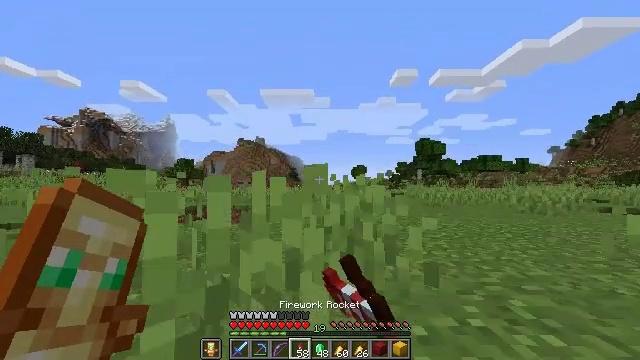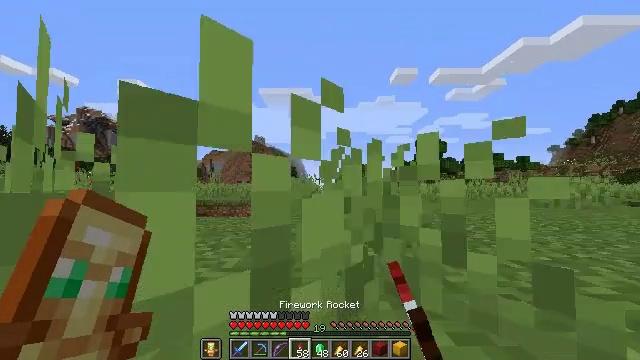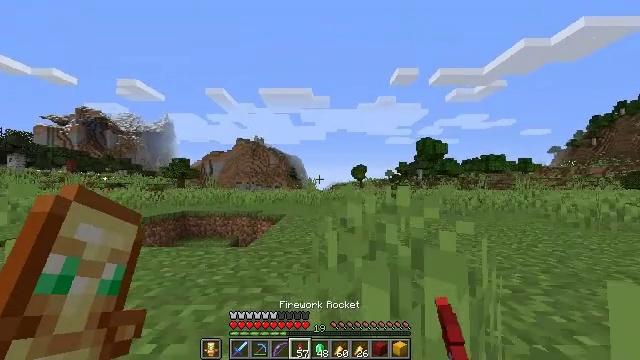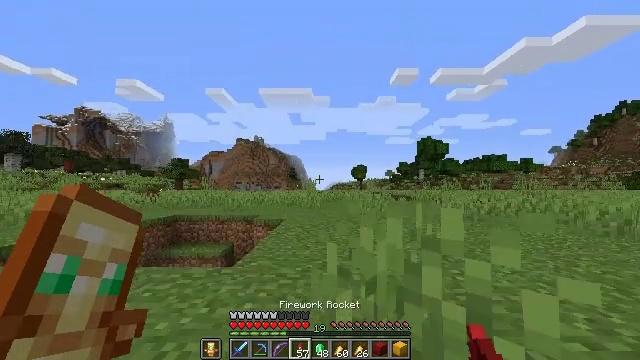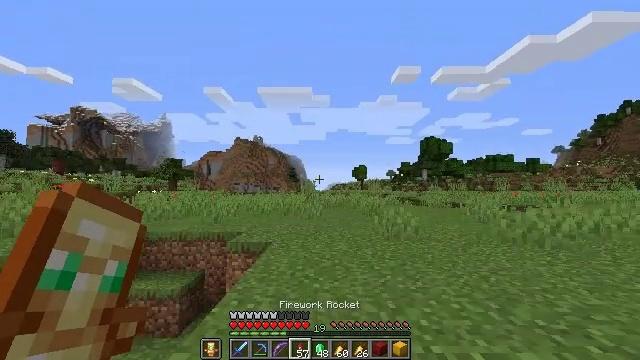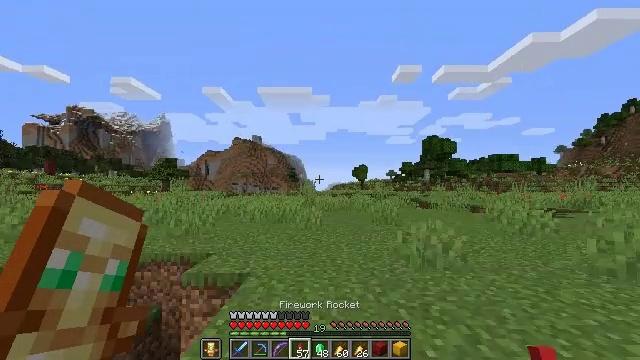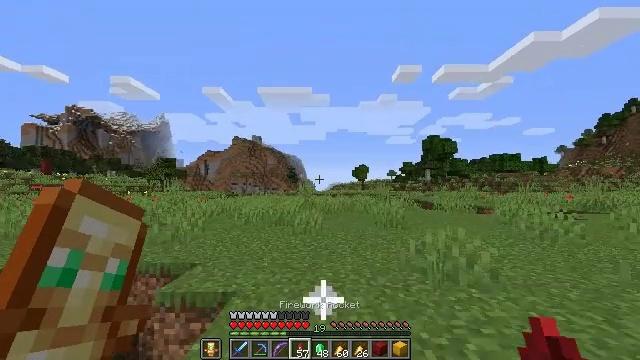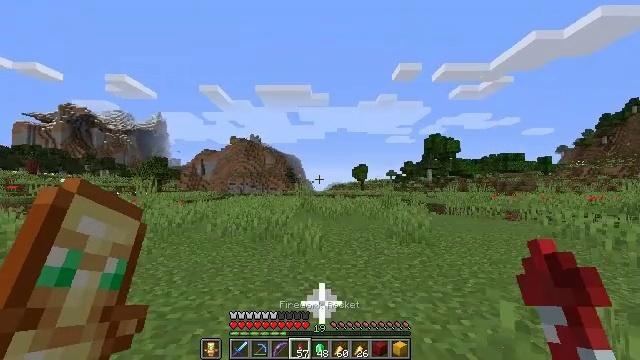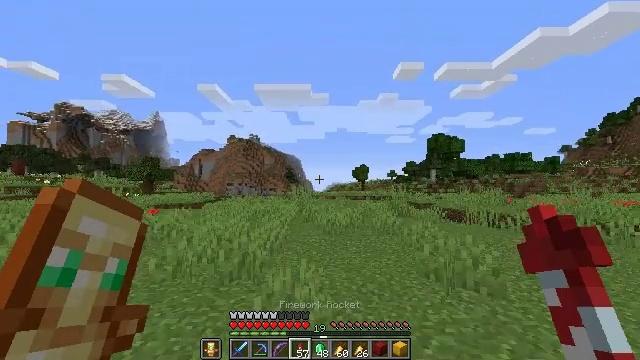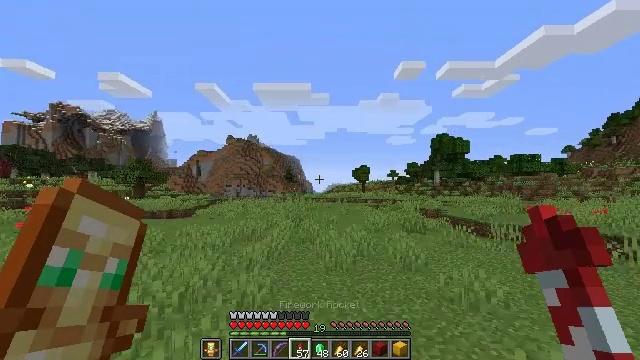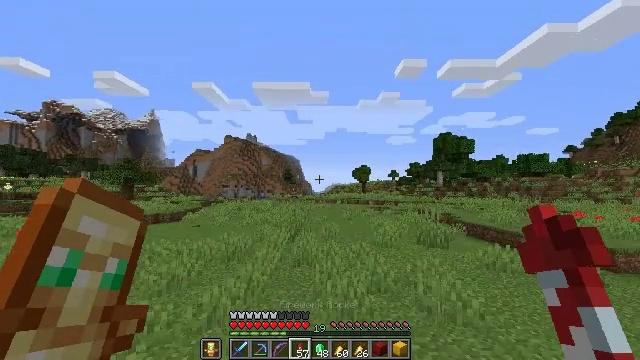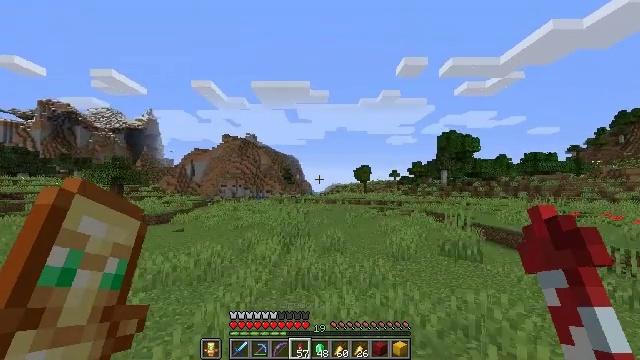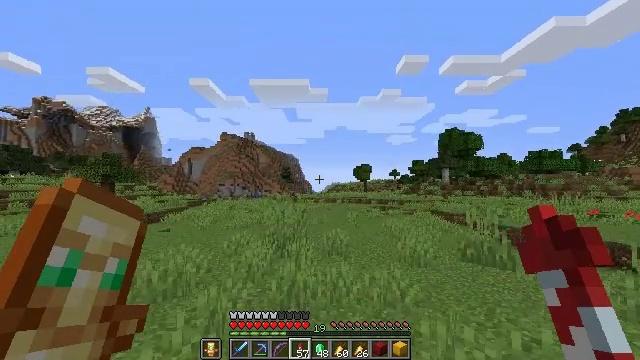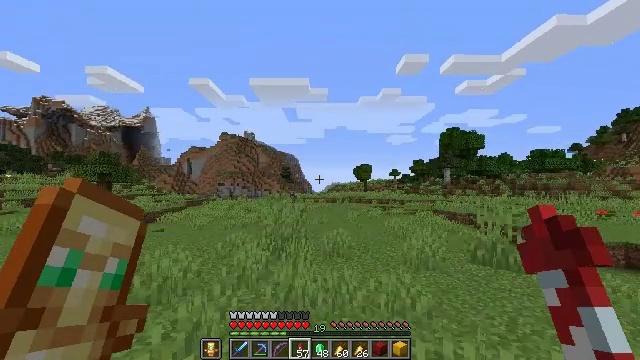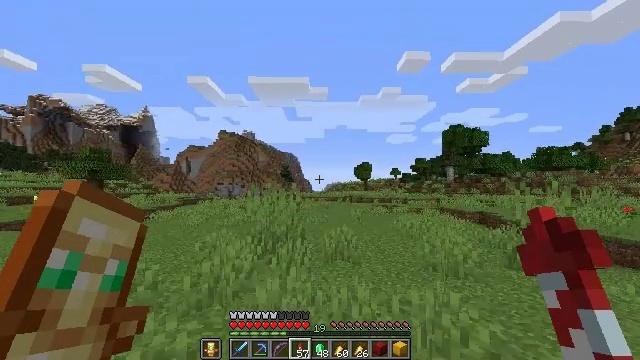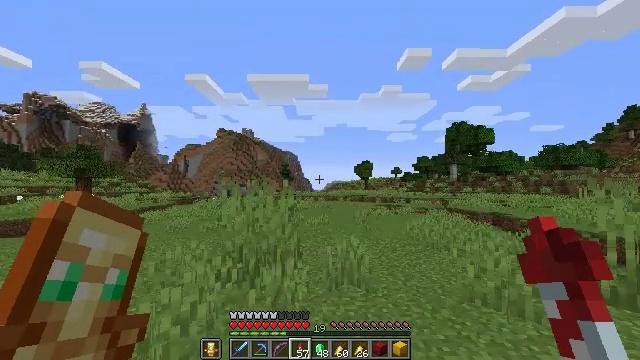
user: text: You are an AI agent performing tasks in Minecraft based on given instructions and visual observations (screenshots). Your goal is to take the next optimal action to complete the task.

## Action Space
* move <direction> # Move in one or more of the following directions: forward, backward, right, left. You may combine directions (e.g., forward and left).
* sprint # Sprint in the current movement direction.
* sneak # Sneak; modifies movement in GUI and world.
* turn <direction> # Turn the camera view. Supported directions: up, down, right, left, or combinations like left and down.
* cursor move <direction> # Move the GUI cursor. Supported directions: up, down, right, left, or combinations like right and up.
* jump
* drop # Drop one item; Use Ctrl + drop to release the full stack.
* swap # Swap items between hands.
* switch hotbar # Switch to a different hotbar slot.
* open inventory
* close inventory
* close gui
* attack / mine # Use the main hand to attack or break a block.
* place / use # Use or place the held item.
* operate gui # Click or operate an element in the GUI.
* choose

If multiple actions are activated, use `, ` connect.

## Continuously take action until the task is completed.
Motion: motion action
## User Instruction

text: Mine spruce planks to gather materials.
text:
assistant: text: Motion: move forward, sprint, jump
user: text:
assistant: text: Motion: move forward, sprint, jump
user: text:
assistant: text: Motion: move forward, sprint, jump
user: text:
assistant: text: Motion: move forward, sprint, jump
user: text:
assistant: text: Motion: move forward, sprint, jump
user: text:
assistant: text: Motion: move forward, sprint, jump
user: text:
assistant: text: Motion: move forward, sprint, jump
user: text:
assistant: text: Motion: move forward, sprint, jump
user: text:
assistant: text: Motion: move forward, sprint, jump
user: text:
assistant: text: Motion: move forward, sprint, jump
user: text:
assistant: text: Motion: move forward, sprint, jump
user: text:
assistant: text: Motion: move forward, sprint, jump
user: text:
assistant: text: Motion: move forward, sprint, jump
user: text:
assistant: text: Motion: move forward, sprint, jump
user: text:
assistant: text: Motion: move forward, sprint, jump
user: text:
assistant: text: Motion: move forward, sprint, jump
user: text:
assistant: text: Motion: move forward, sprint, jump
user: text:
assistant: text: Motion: move forward, sprint, jump
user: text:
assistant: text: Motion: move forward, sprint, jump
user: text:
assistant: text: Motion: move forward, sprint, jump
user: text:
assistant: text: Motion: move forward, sprint, jump
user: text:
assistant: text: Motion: move forward, sprint
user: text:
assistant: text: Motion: move forward, sprint, jump
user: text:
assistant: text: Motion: move forward, sprint, jump
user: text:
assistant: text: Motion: move forward, sprint, jump
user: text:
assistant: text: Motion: move forward, sprint, jump
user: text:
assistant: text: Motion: move forward, sprint, jump
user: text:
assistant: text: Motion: move forward, sprint, use / place, jump
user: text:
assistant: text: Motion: move forward, sprint, use / place, jump
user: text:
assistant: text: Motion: move forward, sprint, turn up, use / place, jump